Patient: sex M, age 42
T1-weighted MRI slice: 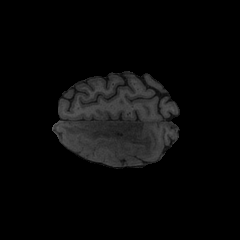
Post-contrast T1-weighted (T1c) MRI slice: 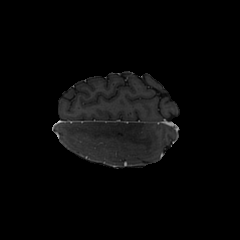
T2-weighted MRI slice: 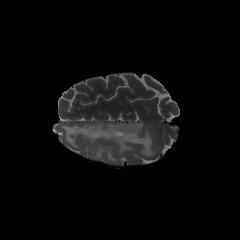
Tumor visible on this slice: yes
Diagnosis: Astrocytoma, IDH-mutant
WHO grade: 3